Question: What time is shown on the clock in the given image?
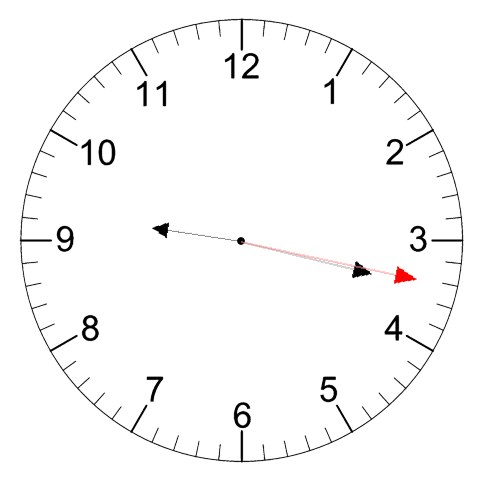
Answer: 09:17:17